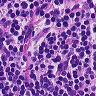
Metastatic tissue present: no